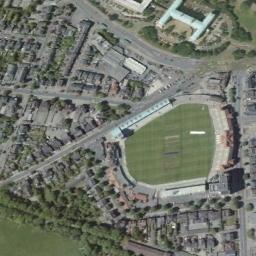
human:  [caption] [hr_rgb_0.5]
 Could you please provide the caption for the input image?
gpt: The asymmetric stadium has a blue roof on two sides .

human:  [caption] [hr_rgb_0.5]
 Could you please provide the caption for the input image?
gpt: Many buildings of different shapes are beside the stadium .

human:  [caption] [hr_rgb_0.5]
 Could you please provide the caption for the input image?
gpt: The stadium is on the grass next to some buildings and trees .

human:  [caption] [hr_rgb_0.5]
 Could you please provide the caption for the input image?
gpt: Irregular gymnasiums are packed between residential areas, Surrounded by vegetation .

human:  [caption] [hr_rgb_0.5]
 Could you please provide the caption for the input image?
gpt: There are many buildings and green bushes around the stadium .